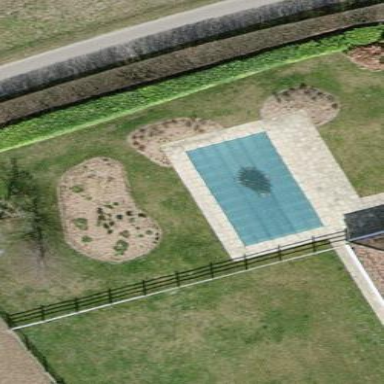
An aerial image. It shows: Swimming pool located in leisure land.